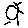
Label: sun